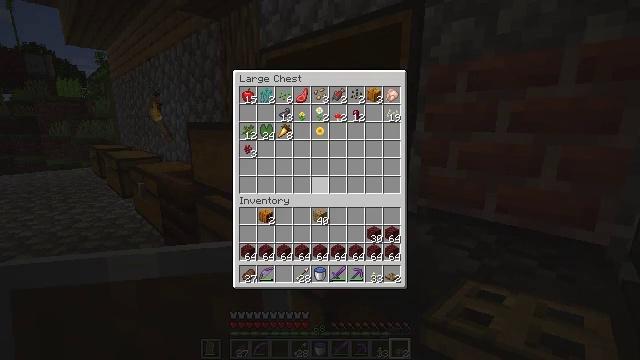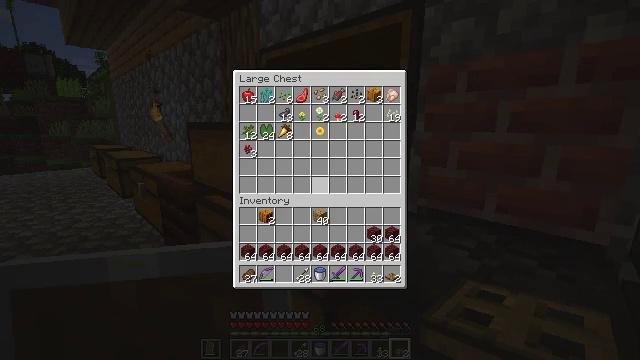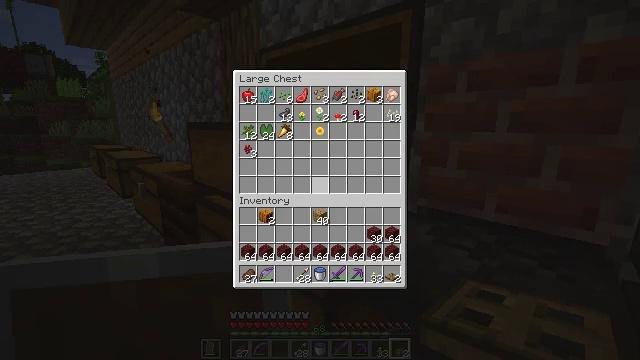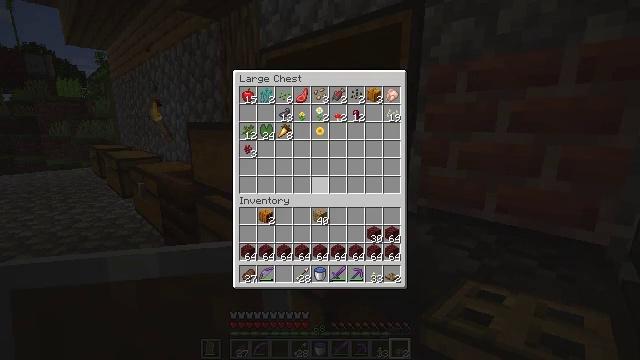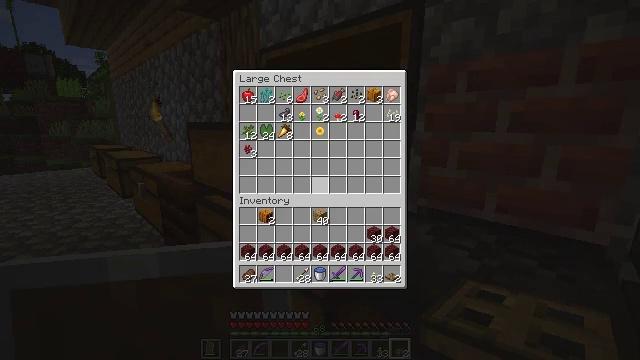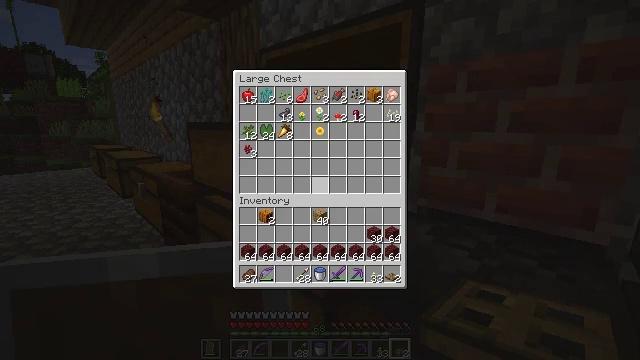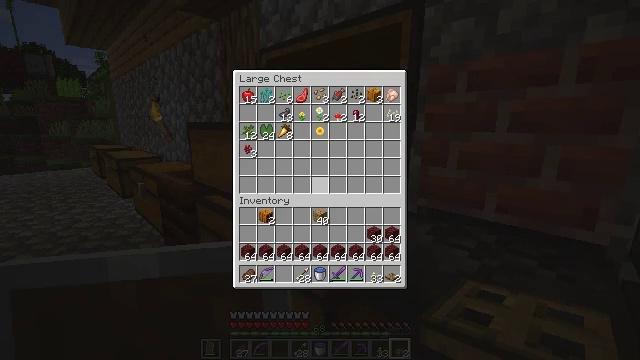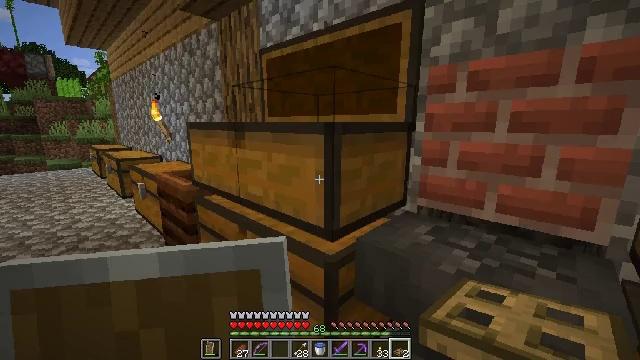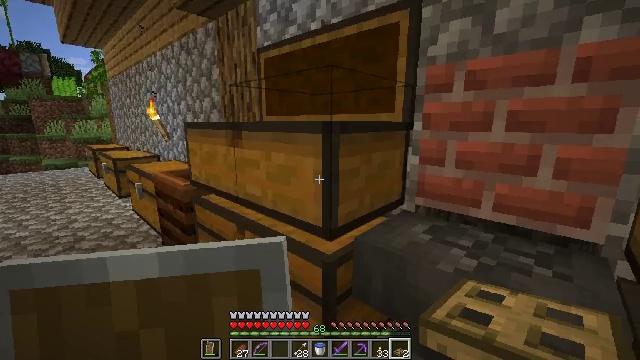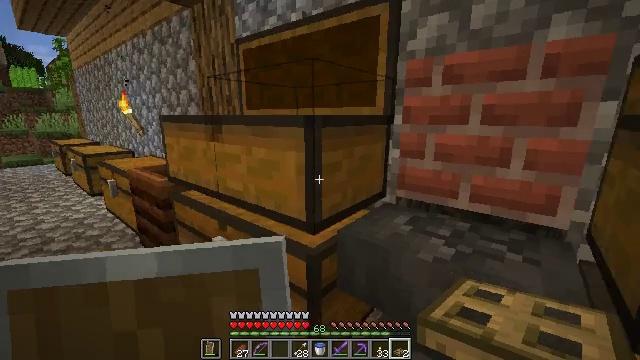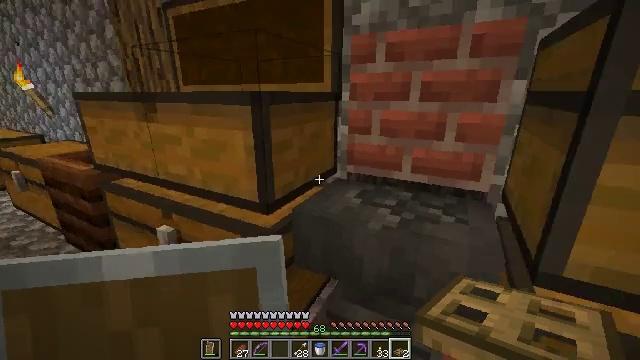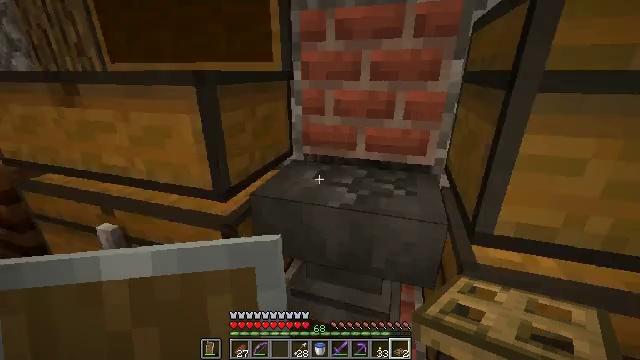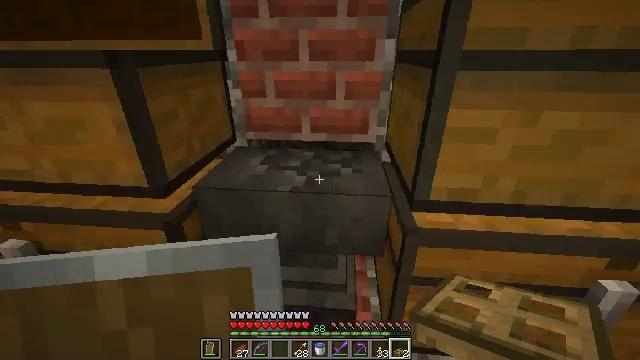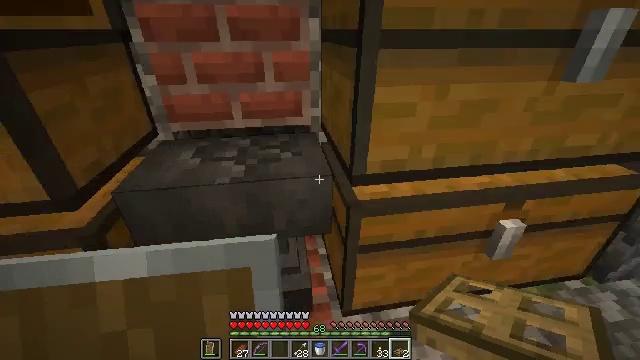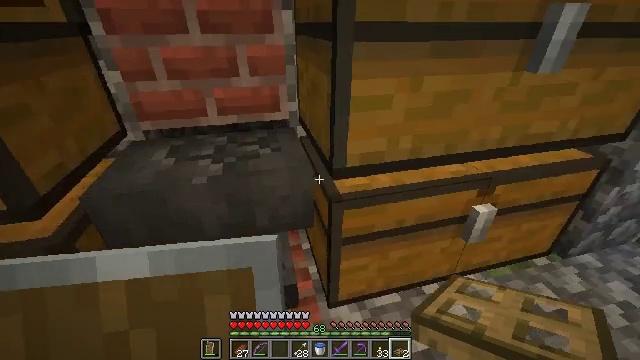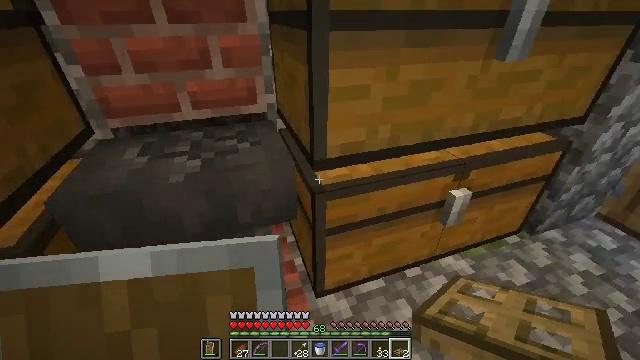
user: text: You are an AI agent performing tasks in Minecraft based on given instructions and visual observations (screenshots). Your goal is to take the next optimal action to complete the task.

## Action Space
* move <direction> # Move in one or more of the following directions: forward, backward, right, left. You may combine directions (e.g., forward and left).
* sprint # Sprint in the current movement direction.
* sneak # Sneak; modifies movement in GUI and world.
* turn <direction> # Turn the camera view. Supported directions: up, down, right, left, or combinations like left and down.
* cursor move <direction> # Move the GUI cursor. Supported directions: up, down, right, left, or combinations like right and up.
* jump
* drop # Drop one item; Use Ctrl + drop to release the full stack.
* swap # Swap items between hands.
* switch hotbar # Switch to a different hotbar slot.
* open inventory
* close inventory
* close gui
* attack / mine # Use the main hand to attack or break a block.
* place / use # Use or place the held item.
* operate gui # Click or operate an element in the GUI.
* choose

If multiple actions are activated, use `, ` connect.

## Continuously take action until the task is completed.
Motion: motion action
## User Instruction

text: Hunt a cow.
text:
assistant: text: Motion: no_op
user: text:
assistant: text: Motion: no_op
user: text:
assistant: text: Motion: no_op
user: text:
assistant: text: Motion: no_op
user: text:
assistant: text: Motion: no_op
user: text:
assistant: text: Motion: no_op
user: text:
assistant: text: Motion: open inventory
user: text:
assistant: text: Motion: open inventory
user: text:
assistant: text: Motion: turn right and down
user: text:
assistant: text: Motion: turn right and down
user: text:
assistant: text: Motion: turn right and down
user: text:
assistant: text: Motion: turn right and down
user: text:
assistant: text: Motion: turn right and down
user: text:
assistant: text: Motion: turn right and down
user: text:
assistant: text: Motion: turn right and down
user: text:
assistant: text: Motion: turn right and down
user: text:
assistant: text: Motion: turn right and down
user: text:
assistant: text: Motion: turn right
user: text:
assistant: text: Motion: no_op
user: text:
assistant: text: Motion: no_op
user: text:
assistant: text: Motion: use / place
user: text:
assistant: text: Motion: use / place
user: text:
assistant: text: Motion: use / place
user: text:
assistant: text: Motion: no_op
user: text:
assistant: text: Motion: no_op
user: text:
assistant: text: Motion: no_op
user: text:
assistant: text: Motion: no_op
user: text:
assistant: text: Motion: no_op
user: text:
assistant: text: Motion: no_op
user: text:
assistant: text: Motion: no_op